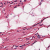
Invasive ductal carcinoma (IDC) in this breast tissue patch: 0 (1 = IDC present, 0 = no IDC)